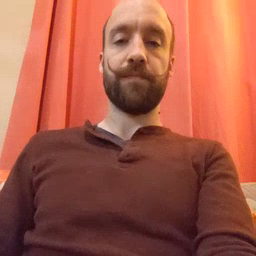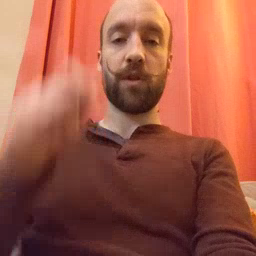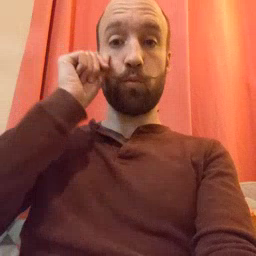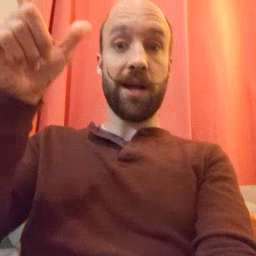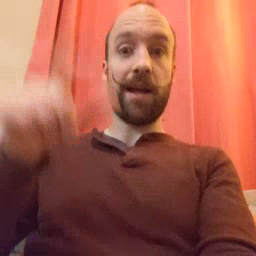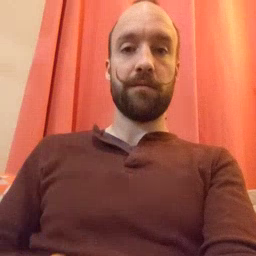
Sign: wake